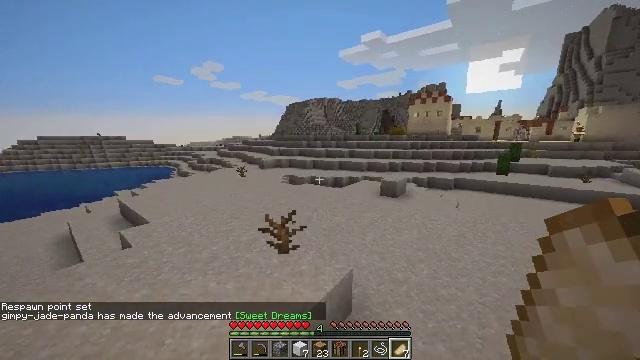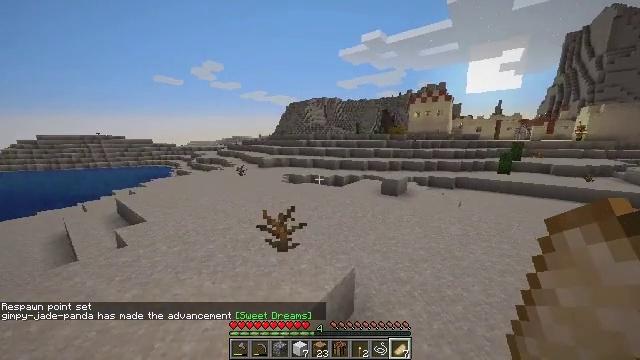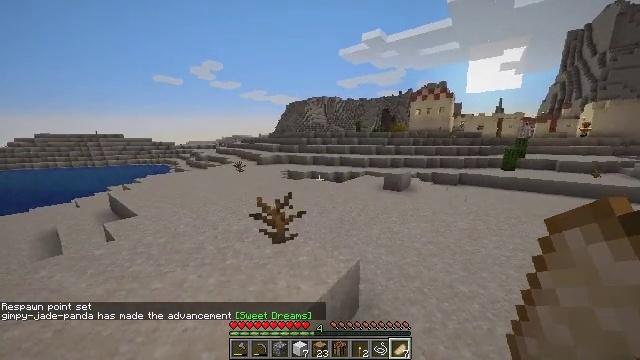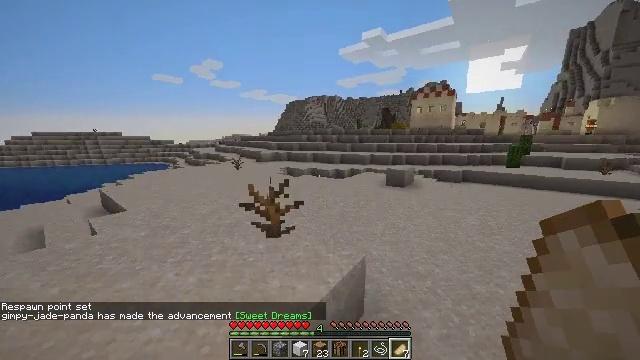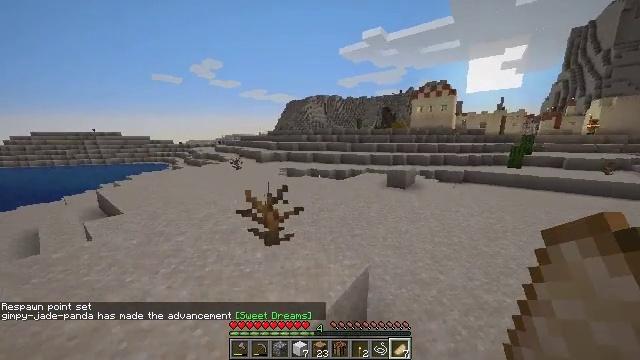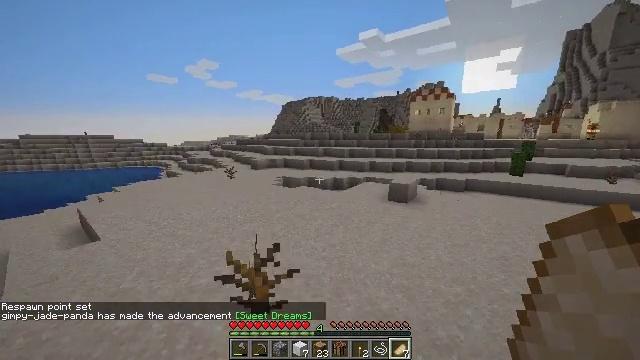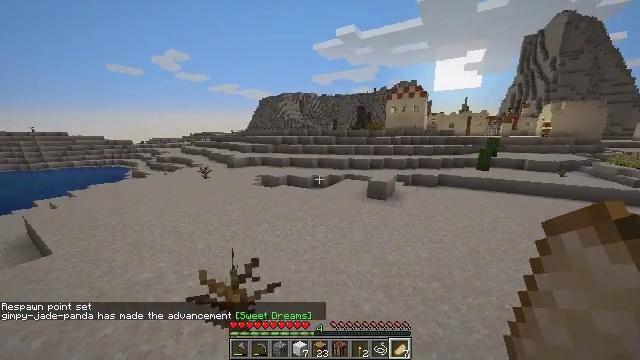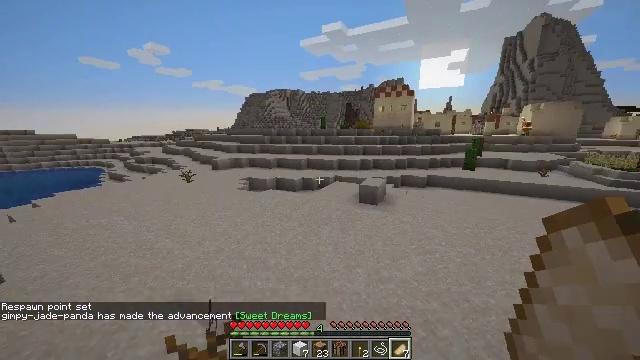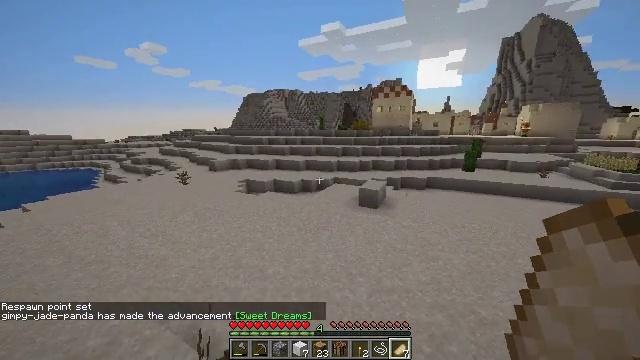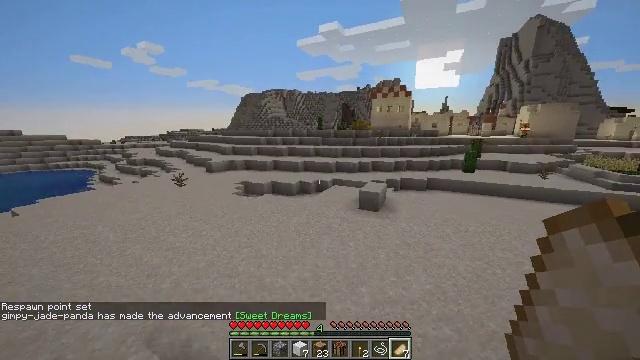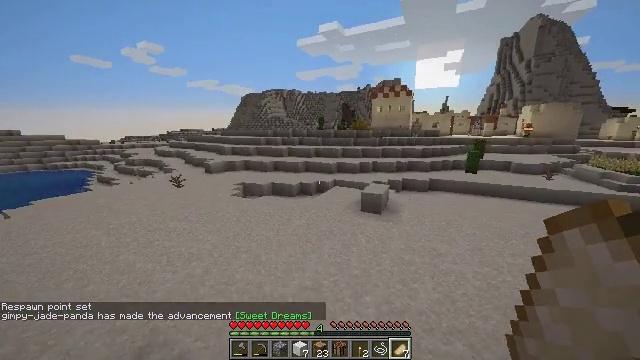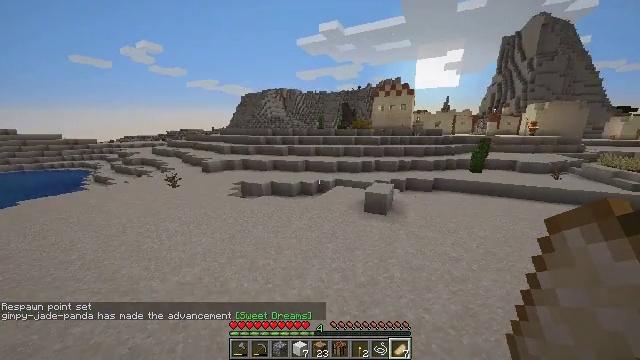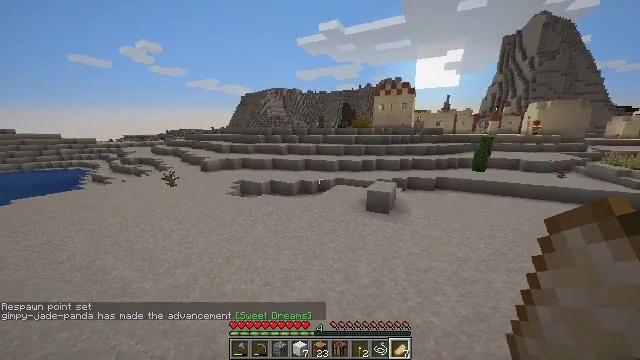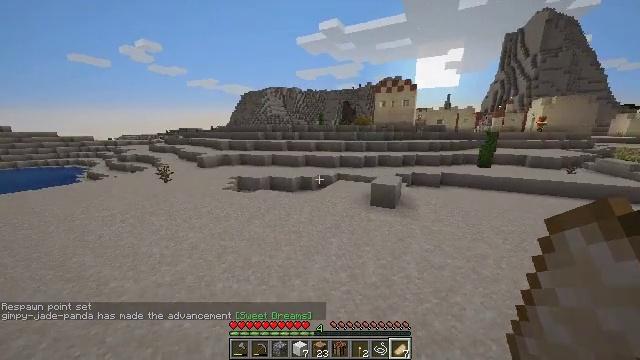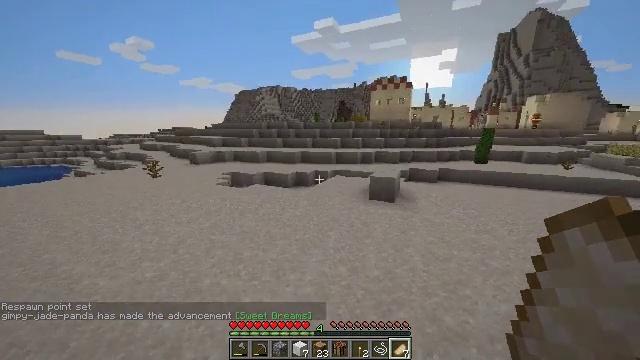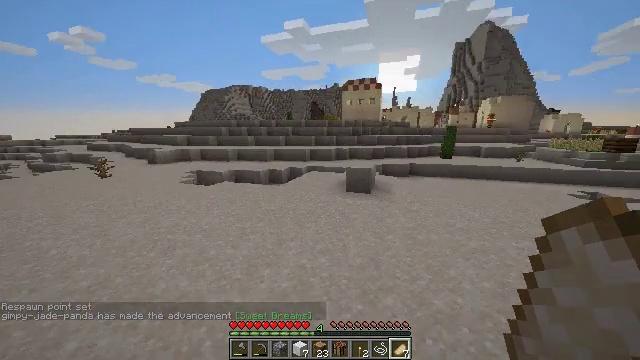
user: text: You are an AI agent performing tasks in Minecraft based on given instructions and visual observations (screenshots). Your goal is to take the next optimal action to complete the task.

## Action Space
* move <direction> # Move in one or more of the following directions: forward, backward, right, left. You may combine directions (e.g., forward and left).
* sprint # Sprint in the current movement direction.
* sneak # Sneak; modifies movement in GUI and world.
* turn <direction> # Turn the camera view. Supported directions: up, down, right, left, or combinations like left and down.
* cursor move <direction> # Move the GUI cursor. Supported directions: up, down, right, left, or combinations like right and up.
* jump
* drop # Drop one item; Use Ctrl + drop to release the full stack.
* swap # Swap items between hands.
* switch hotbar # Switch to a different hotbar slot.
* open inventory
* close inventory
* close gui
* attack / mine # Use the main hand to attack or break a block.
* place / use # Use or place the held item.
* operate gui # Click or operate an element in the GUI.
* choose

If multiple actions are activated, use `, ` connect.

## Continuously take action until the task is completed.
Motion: motion action
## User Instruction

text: Attack the terracotta block to obtain it.
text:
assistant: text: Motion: move forward, sprint, jump
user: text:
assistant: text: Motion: move forward, sprint, jump
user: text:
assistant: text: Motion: move forward, sprint, jump
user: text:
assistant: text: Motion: move forward, sprint, jump
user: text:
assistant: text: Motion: move forward, sprint, jump
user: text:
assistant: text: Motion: move forward, sprint, turn right and down, jump
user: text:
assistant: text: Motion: move forward, sprint, turn right, jump
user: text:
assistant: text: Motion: move forward, sprint, jump
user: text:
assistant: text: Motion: move forward, sprint, jump
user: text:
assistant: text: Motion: move forward, sprint, jump
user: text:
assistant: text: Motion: move forward, sprint, jump
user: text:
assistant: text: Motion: move forward, sprint, jump
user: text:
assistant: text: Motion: move forward, sprint, jump
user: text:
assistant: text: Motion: move forward, sprint, turn right, jump
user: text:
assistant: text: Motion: move forward, sprint, turn right, jump
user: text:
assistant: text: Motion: move forward, sprint, turn right, jump
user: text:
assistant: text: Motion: move forward, sprint, turn right, jump
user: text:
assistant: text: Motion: move forward, sprint, turn right, jump
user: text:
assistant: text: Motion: move forward, sprint, jump
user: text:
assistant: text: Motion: move forward, sprint, jump
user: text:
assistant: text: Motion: move forward, sprint, jump
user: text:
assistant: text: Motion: move forward, sprint, jump
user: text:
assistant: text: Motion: move forward, sprint, jump
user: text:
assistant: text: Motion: move forward, sprint, jump
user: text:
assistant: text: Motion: move forward, sprint, jump
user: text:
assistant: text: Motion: move forward, sprint, jump
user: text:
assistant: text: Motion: move forward, sprint, jump
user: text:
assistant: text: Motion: move forward, sprint, turn left, jump
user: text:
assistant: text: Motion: move forward, sprint, turn left and down, jump
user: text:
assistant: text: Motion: move forward, sprint, turn left, jump